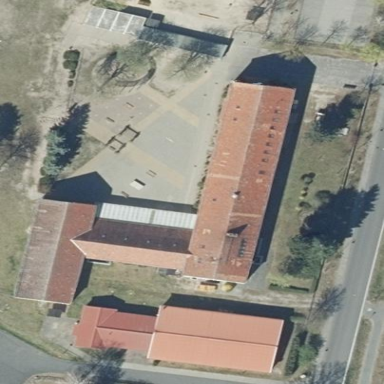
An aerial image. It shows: School.